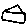
Label: house